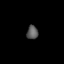
Tissue: lung
Cell type: Myeloid cells
Senescence score: 0.6199
Nuclear area (px): 150
Mean DAPI intensity: 90.253